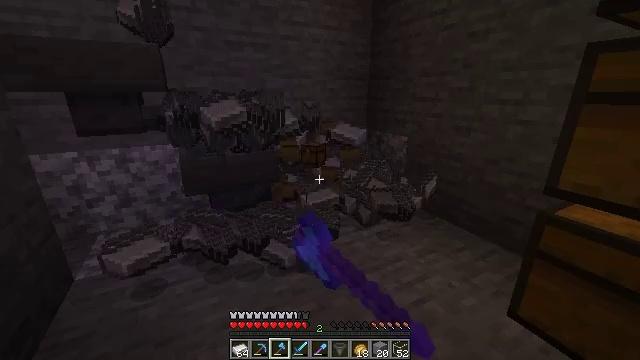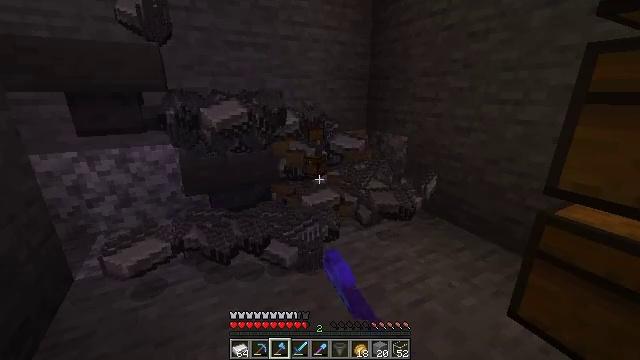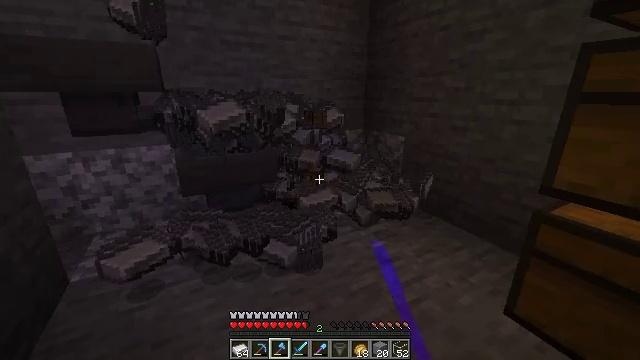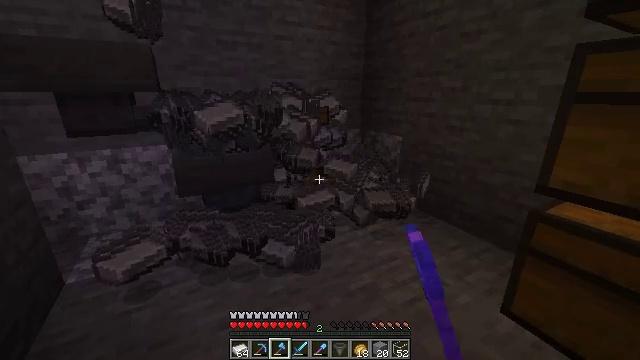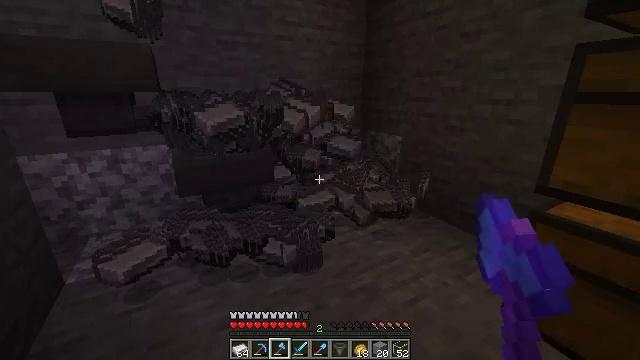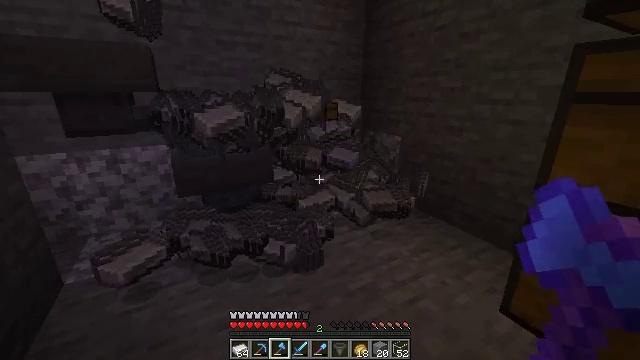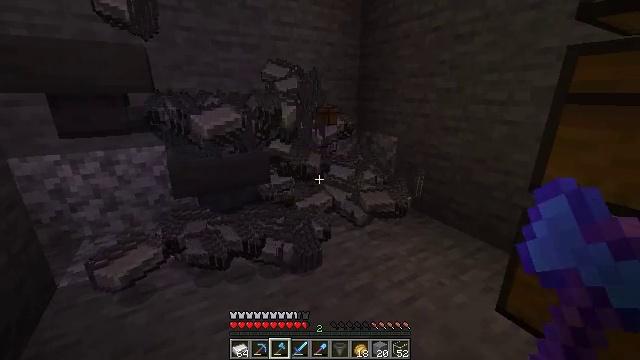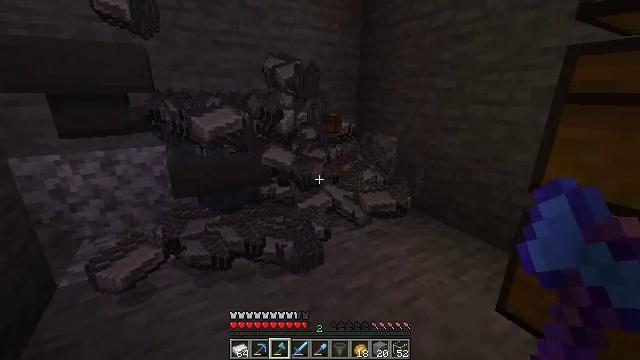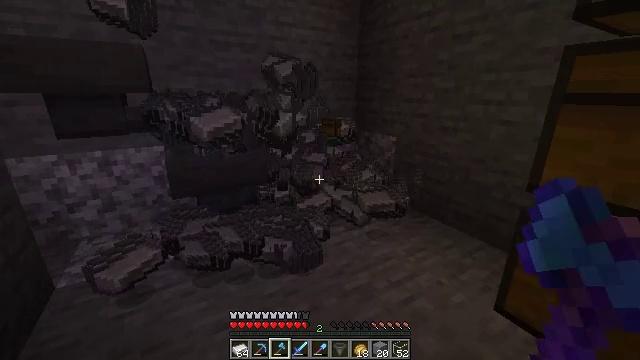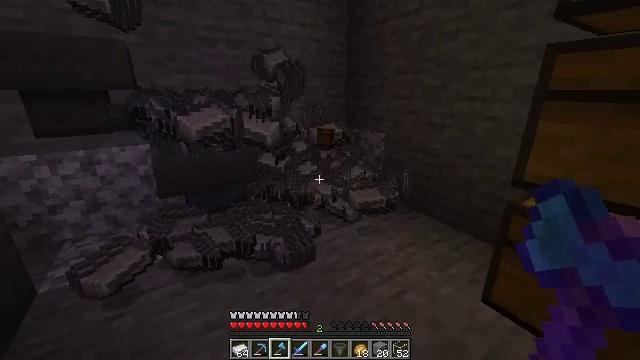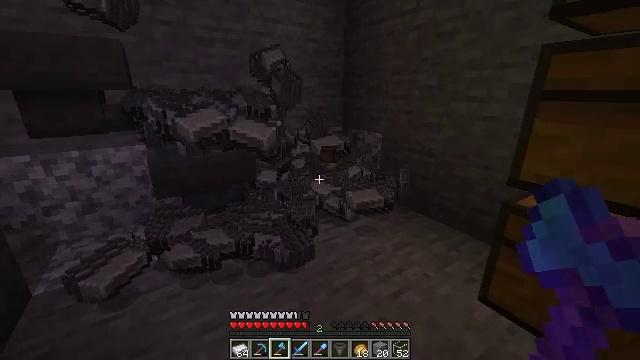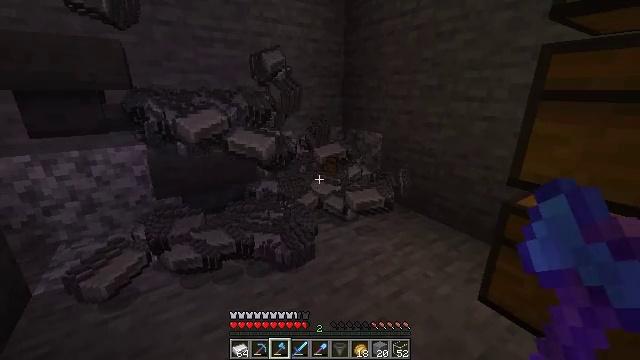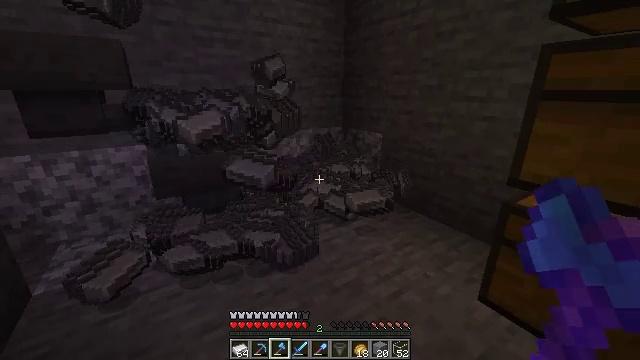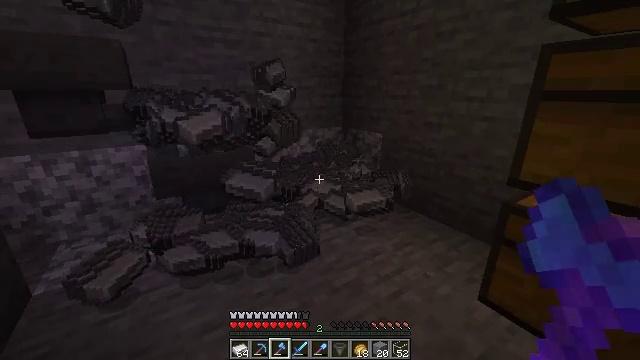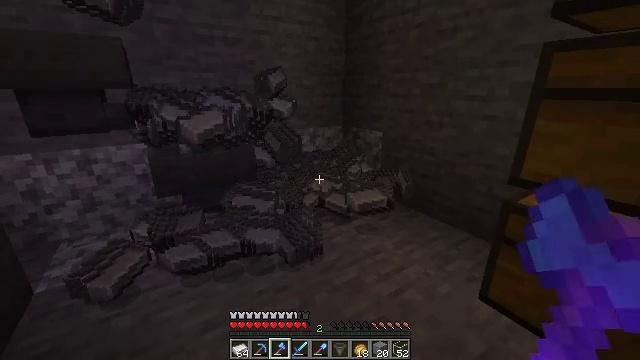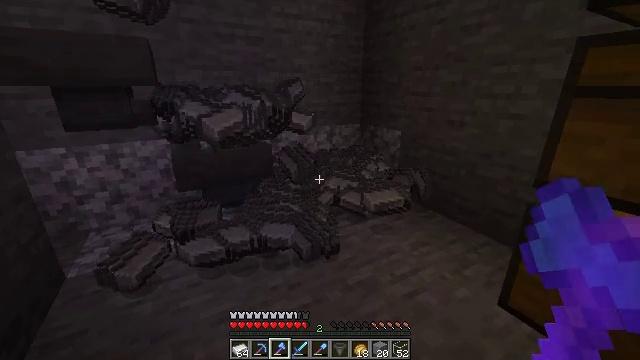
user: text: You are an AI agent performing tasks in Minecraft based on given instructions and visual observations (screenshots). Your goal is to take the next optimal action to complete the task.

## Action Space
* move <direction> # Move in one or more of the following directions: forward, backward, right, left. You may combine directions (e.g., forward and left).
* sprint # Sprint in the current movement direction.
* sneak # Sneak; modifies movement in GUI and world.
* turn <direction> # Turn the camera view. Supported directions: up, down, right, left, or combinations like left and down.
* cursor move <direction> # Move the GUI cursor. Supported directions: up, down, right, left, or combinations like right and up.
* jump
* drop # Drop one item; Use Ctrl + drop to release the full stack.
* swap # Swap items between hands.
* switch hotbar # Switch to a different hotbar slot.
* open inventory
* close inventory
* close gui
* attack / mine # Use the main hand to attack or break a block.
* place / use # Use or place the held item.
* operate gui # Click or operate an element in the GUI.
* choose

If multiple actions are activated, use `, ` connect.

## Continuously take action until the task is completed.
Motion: motion action
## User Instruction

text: Attack the hopper to gather it.
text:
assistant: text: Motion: attack / mine
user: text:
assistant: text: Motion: attack / mine
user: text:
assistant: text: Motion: no_op
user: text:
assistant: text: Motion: no_op
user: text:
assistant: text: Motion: no_op
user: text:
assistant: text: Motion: no_op
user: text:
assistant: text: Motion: no_op
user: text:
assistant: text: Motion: no_op
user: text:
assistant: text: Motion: turn right
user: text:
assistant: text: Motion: no_op
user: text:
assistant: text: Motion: no_op
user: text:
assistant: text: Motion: no_op
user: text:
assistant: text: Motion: no_op
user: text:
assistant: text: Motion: no_op
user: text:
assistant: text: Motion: turn left
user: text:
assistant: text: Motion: turn left
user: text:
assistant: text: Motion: no_op
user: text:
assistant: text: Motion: no_op
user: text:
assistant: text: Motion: no_op
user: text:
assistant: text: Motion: no_op
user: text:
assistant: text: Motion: no_op
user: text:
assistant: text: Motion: no_op
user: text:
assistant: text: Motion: no_op
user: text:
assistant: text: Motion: no_op
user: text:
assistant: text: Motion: no_op
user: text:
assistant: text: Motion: no_op
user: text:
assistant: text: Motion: no_op
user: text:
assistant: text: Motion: no_op
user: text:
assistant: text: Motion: no_op
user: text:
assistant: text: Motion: no_op